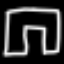
Label: pants